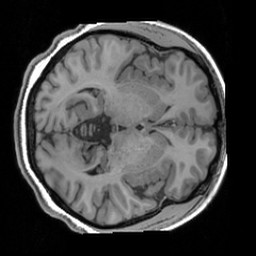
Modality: T1w
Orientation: axial
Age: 20
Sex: female
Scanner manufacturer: siemens
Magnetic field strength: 3 T
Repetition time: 1.63 s
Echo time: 0.00311 s